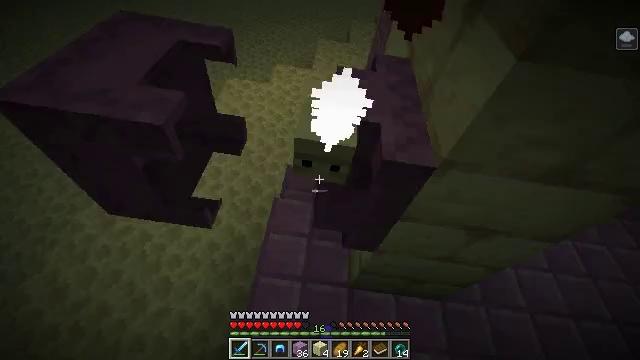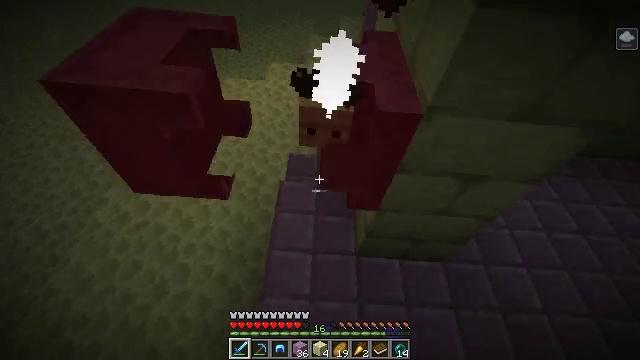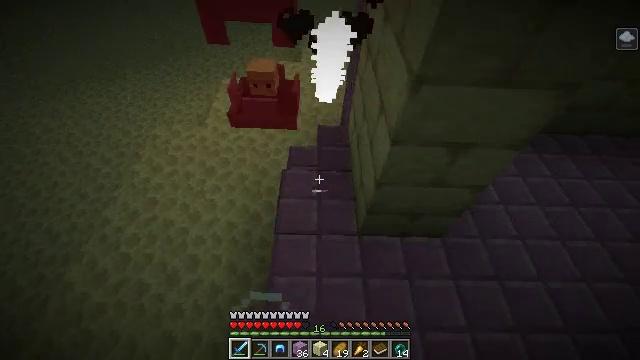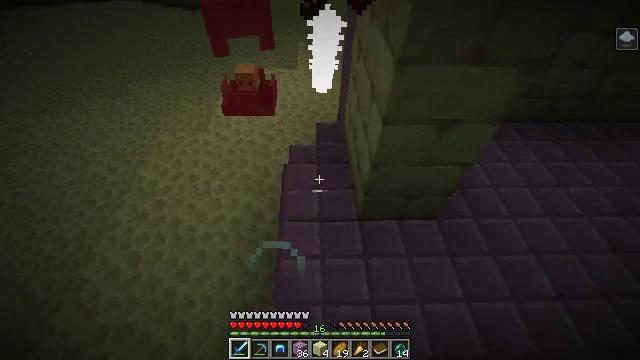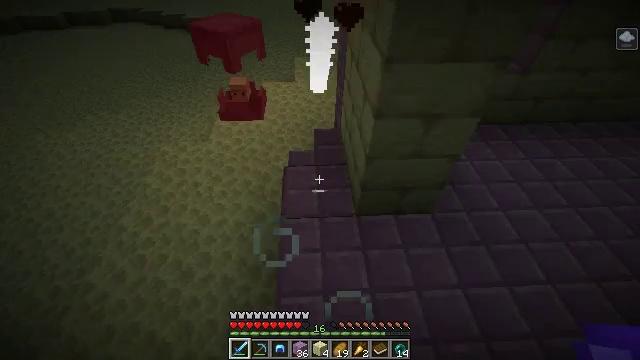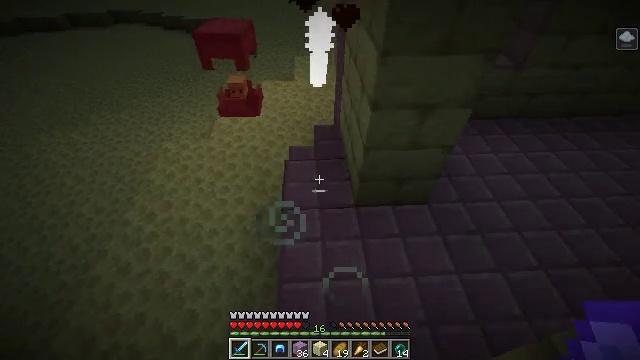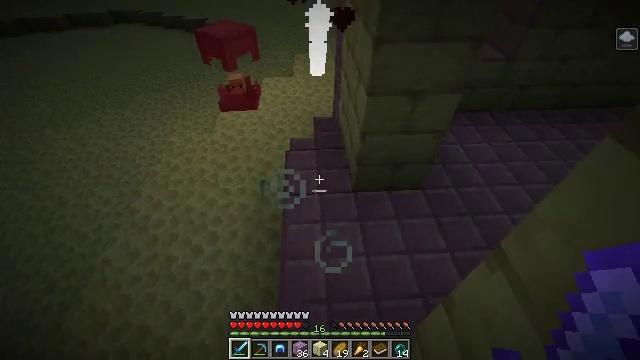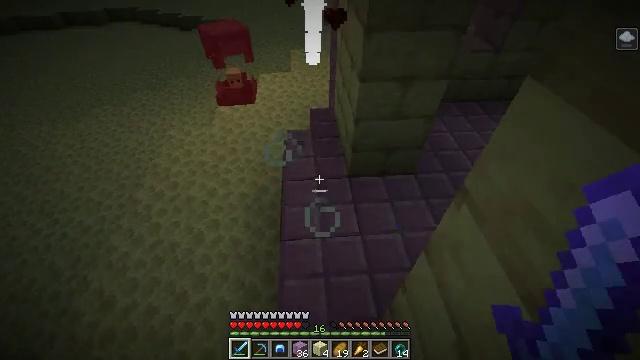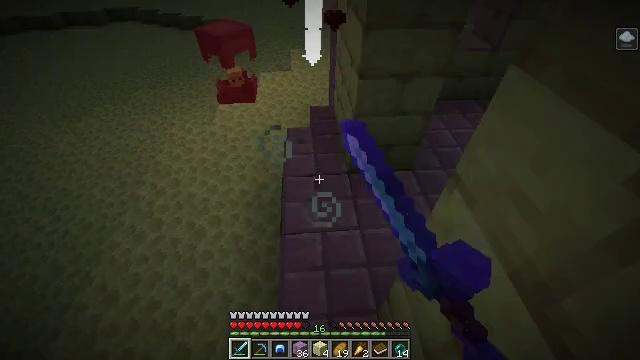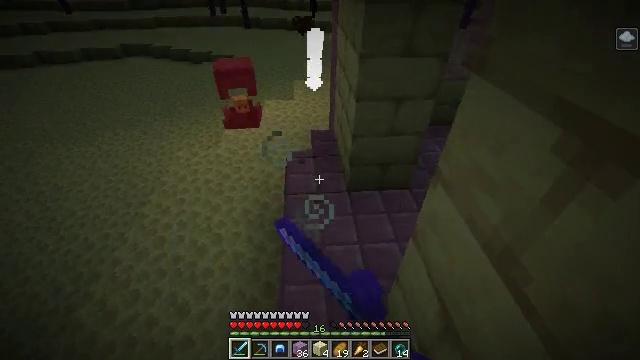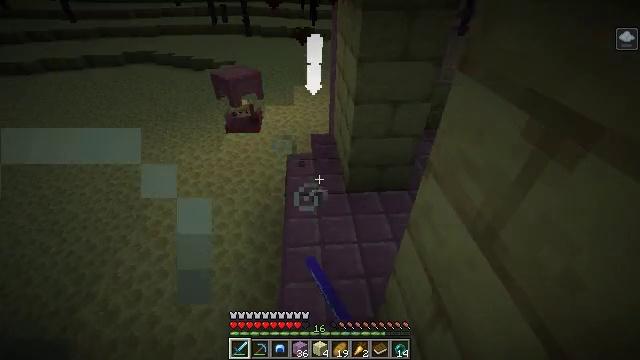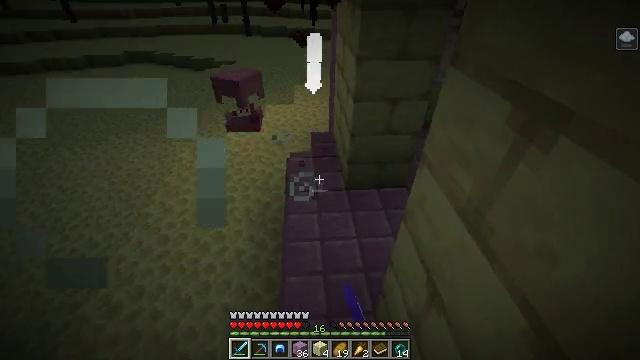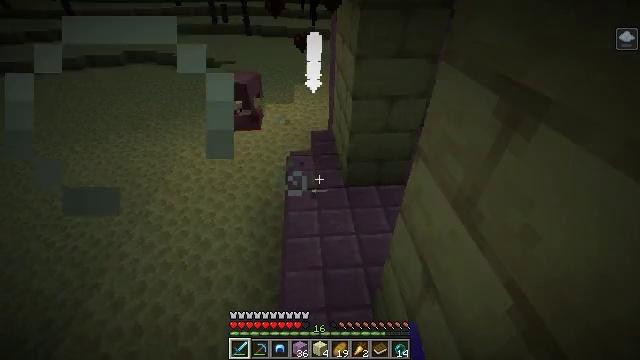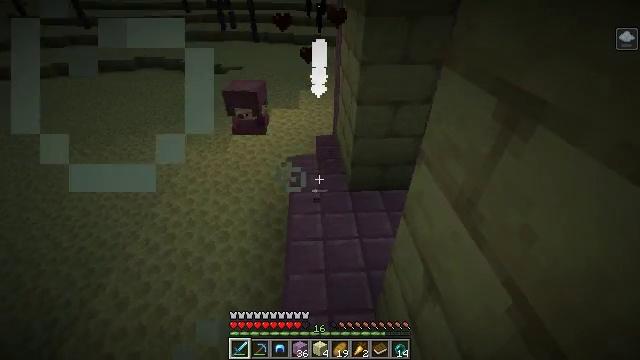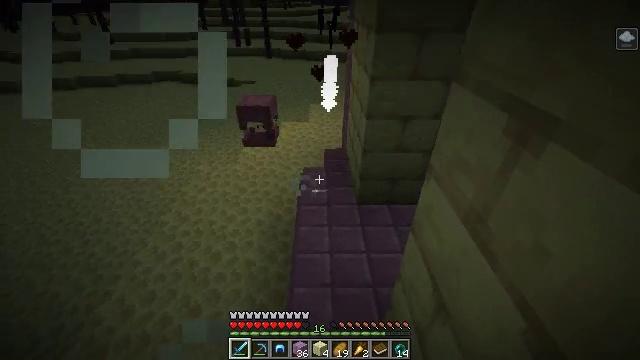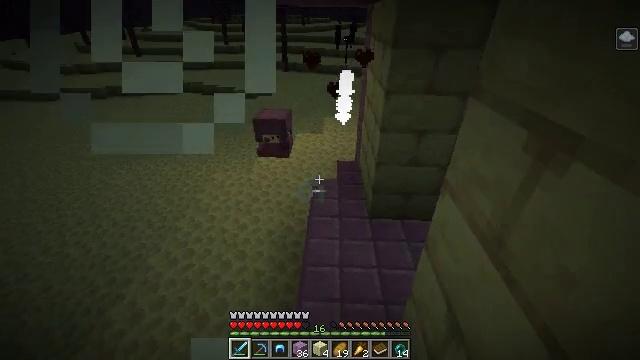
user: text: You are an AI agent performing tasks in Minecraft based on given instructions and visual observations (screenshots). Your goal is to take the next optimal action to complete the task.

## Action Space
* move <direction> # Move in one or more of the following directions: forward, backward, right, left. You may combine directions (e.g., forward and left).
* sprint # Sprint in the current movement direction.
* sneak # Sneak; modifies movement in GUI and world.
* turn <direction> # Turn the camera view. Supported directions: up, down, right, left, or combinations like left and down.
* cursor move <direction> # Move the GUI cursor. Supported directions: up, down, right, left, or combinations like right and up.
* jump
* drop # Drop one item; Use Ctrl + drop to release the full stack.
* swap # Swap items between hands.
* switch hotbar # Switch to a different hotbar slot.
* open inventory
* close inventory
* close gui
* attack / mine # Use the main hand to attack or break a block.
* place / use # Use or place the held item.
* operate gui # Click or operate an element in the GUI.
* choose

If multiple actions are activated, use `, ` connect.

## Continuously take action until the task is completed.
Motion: motion action
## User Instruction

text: Kill mobs.
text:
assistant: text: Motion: no_op
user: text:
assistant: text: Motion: no_op
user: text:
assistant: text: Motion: turn up
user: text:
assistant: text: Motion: turn up
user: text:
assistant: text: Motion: no_op
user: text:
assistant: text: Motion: no_op
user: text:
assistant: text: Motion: attack / mine
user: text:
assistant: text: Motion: attack / mine
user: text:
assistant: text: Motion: move forward, turn up, attack / mine
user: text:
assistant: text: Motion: move forward, turn up
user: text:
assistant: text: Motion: move forward
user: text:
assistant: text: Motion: move forward
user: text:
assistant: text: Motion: move forward, turn left and up
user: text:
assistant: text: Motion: move forward, turn left and up
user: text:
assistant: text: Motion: move forward, turn left and up
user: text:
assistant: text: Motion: move forward, turn left
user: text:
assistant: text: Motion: move forward
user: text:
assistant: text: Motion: move forward, sprint, turn left
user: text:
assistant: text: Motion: move forward, sprint
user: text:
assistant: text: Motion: move forward, sprint
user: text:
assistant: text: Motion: move forward, sprint
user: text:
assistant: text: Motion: move forward, sprint
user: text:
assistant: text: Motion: move forward and move right, sprint
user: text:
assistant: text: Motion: move forward and move right, sprint
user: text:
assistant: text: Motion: move forward and move right, sprint, turn up
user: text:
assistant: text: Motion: move forward and move right, sprint, turn up
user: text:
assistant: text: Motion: move forward and move right, sprint, turn left and up
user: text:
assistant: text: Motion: move forward and move right, sprint, turn left
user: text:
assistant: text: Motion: move forward, sprint
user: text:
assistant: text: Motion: move forward, sprint